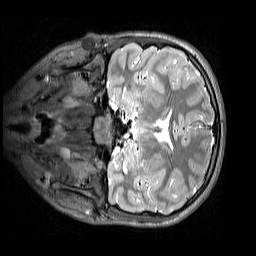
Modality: T2w
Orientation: coronal
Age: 11
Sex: female
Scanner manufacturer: siemens
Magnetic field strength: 3 T
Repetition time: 3.2 s
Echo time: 0.408 s